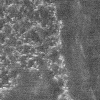
Atmospheric dust classification: not_dusty